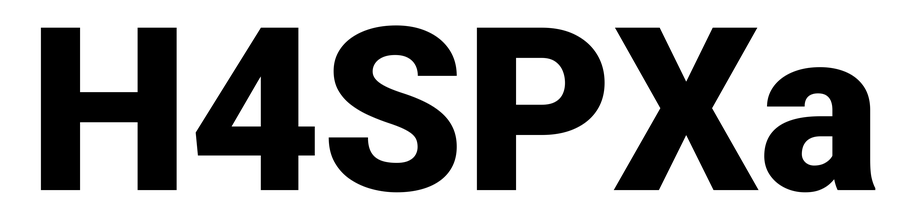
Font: Roboto_Black